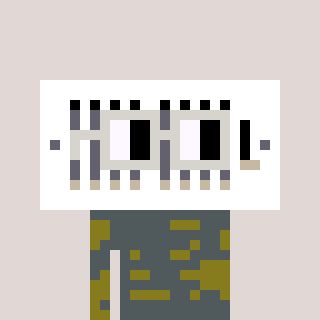
a pixel art character with square light gray glasses, a vent-shaped head and a gunk-colored body on a warm background